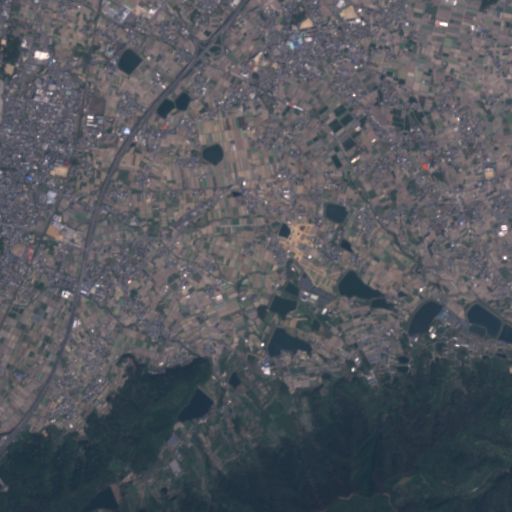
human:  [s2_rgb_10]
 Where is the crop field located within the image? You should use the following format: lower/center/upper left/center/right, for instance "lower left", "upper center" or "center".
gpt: The crop field is located in the upper right of the image.
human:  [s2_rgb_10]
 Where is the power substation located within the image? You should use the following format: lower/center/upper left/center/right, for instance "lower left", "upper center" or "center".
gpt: The power substation is located in the upper left of the image.
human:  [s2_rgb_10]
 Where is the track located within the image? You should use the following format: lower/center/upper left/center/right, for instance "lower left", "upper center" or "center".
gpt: There is no track in the image.